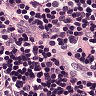
Metastatic tissue present: no